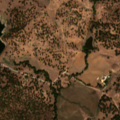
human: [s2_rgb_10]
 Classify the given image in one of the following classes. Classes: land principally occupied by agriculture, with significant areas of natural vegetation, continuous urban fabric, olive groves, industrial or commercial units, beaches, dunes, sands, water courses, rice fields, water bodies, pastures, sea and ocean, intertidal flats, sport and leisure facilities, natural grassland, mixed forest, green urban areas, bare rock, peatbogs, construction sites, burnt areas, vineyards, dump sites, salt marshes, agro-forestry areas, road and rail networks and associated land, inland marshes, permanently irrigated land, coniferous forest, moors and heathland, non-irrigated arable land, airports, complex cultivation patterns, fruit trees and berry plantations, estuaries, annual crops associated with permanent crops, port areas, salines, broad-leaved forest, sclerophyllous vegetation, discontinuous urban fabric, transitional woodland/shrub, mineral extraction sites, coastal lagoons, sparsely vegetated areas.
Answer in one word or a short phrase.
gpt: permanently irrigated land, pastures, agro-forestry areas